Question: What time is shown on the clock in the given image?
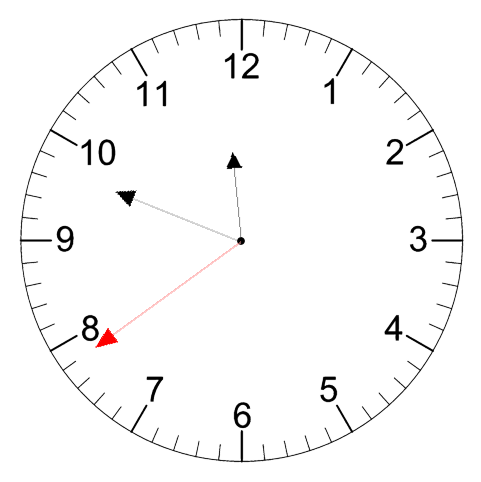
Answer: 11:48:39